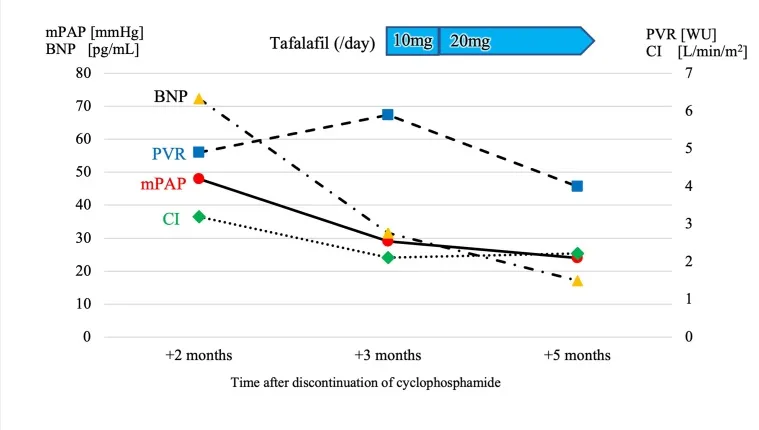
Trends in hemodynamics and plasma BNP concentration after the discontinuation of cyclophosphamide. BNP, brain natriuretic peptide; PVR, pulmonary vascular resistance; mPAP, mean pulmonary artery pressure; CI, cardiac index.
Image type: pathology (immunostaining)